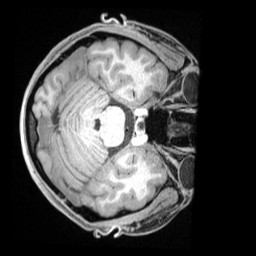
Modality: T1w
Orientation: axial
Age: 22
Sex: female
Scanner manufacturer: siemens
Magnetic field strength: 3 T
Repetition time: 1.68 s
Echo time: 0.00188 s